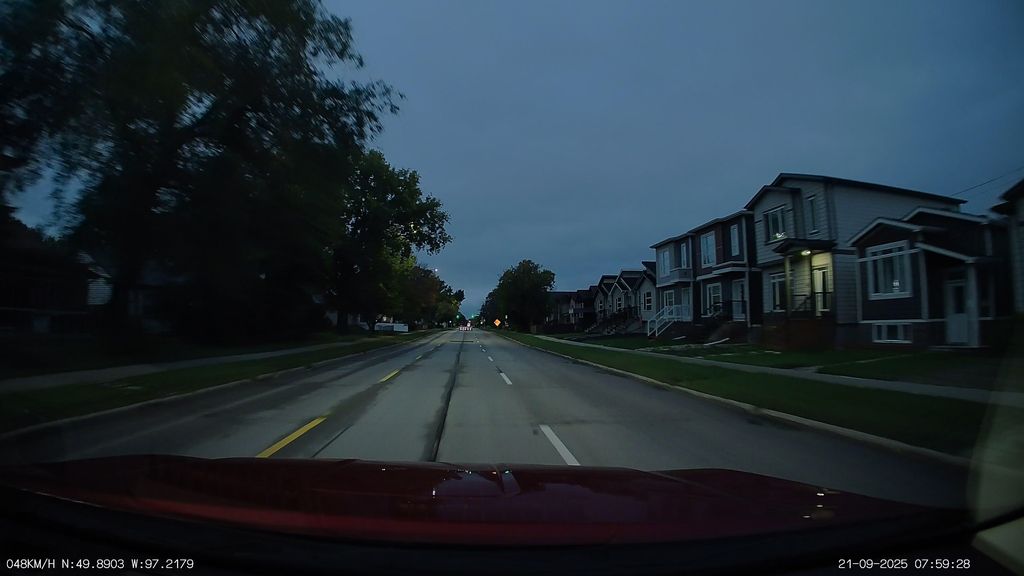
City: winnipeg